Interaction volume radius: 5 \u00c5
Interaction volume height: 10 \u00c5
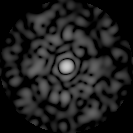
Disorder parameter: 0.8771